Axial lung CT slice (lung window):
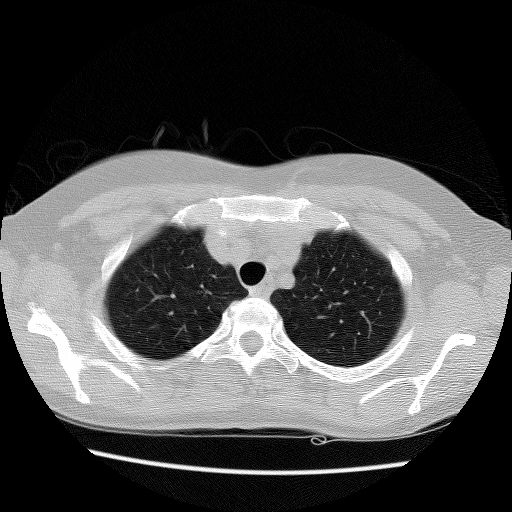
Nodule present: no